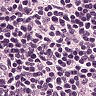
Metastatic tissue present: no